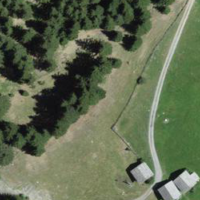
EUNIS habitat code: 26
Species observed at this site:
Aquila chrysaetos